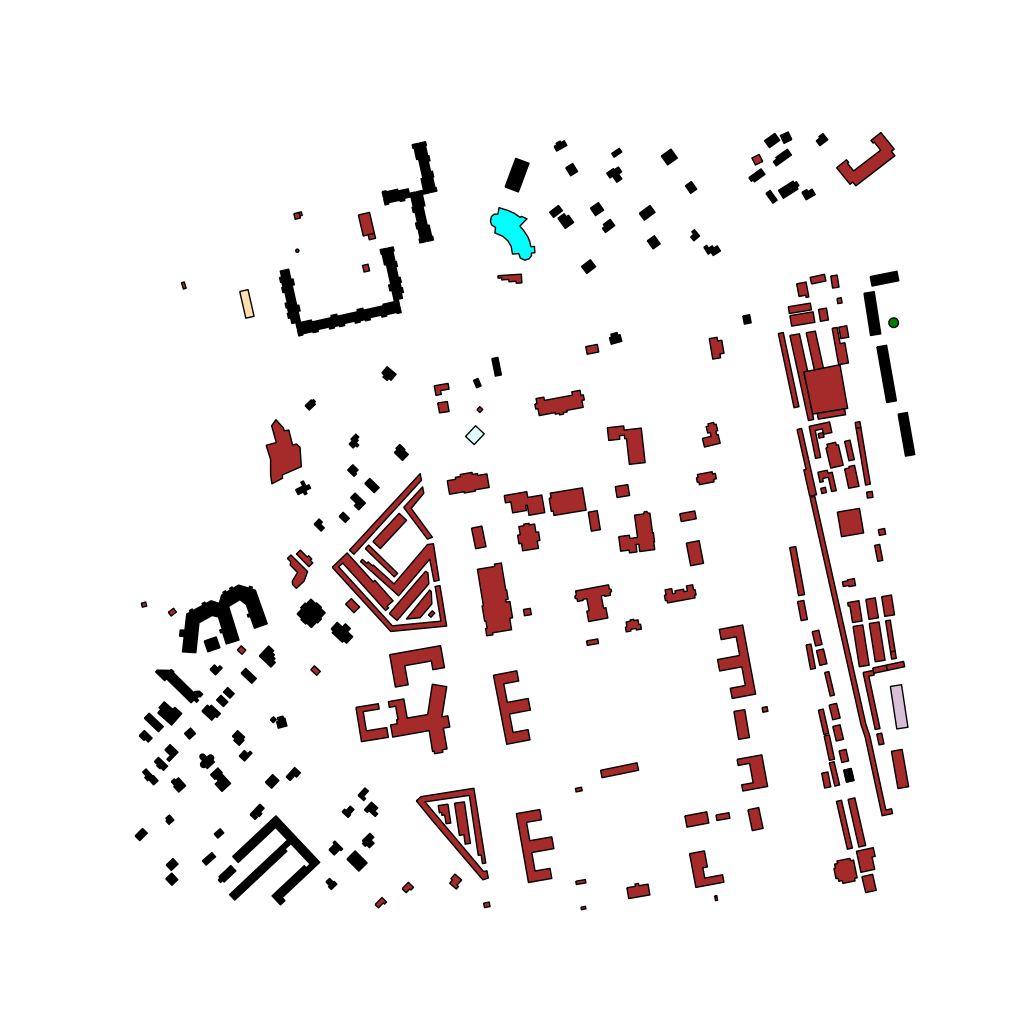
Tags: overhead vector_map, business, recreation, residential, special, transport, modern, soviet, high_rise, individual_rise, low_rise, density_1, Building, Facility, Mall, Morgue, Park, Polyclinic, Supermkt, 1.0 km²